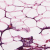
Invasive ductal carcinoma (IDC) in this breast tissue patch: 0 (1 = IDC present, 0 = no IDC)